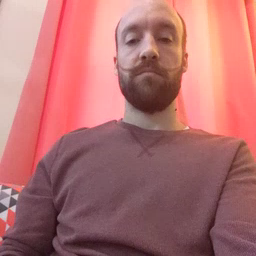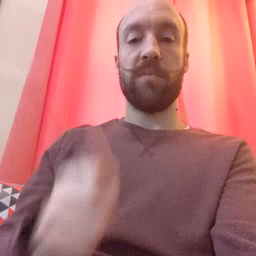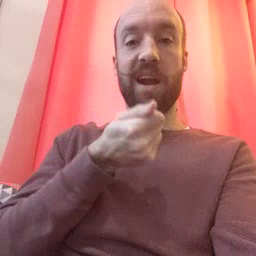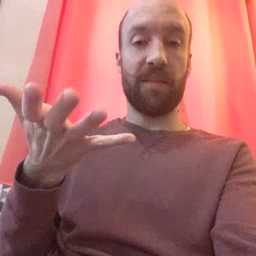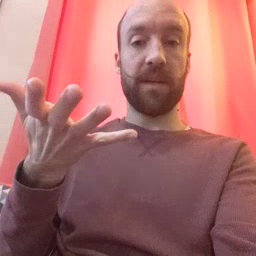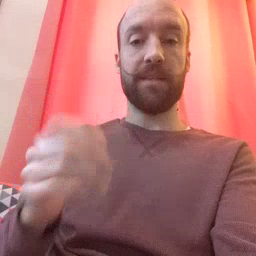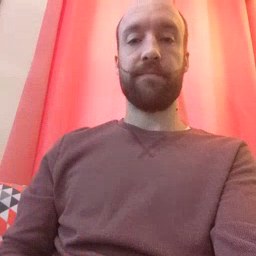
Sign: every